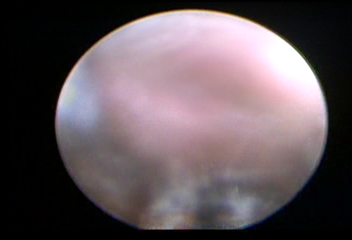
Modality: WLC
Class: Normal mucosa
Bladder cancer association: No